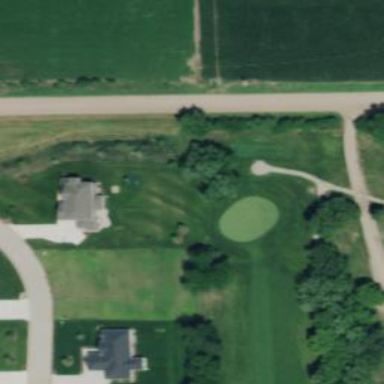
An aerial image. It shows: View of golf hole.